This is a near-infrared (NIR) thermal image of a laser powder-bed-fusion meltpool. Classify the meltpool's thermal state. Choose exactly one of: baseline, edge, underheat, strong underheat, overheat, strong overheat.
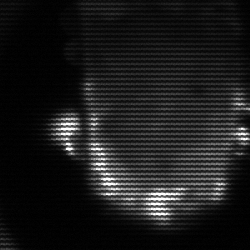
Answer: baseline